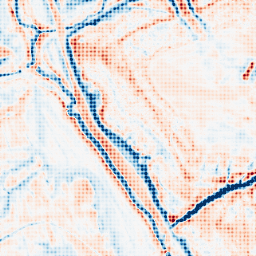
Category: edge_preserving
Decomposition family: bilateral
Decomposition parameters: d: 21
sigma_color: 25
sigma_space: 25
Upsampling method: sinc_blackman
Upsampling parameters: scale: 8
kernel_size: 8
Upsampling scale: 8